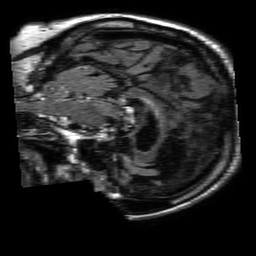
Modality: FLAIR
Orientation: sagittal
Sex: male
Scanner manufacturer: philips
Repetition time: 11 s
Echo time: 0.125 s